Question: In below picture you can see the pop-up which appears on hover. I want that it always appears and on the other point too.

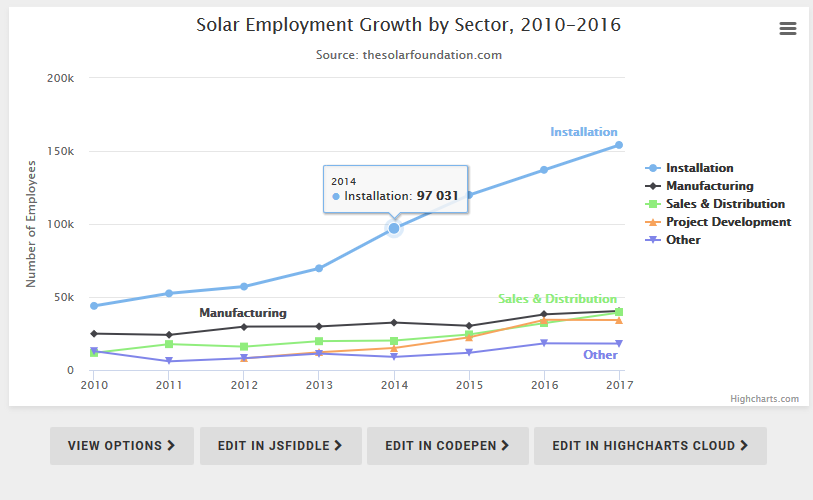
Answer: try this by 'plotoptions'
'''
plotOptions: {
series: {
dataLabels: {
enabled: true,
inside: false,
overflow: 'none',
crop: true,
shape: 'callout',
backgroundColor:'rgba(255,255,255,0.8)',
borderColor: 'rgba(0,0,255,0.8)',
color: 'rgba(0,0,0,0.75)',
borderWidth: .5,
borderRadius: 5,
y: -10,
style: {
fontFamily: 'Helvetica, sans-serif',
fontSize: '10px',
fontWeight: 'normal',
textShadow: 'none'
},
formatter: function() {
return '<strong>'+this.series.name+'</strong>'
+'<br/>Group: <strong>'+ this.x+'</strong>'
+'<br/>Value: <strong>'+ Highcharts.numberFormat(this.y,0)+'</strong>';
}
}
}
}
'''
check this below example
'''
Highcharts.chart('container', {
title: {
text: 'Solar Employment Growth by Sector, 2010-2016'
},
subtitle: {
text: 'Source: thesolarfoundation.com'
},
yAxis: {
title: {
text: 'Number of Employees'
}
},
legend: {
layout: 'vertical',
align: 'right',
verticalAlign: 'middle'
},
tooltip: {
enabled: false,
crosshairs: true
},
plotOptions: {
series: {
dataLabels: {
enabled: true,
inside: false,
overflow: 'none',
crop: true,
shape: 'callout',
backgroundColor:'rgba(255,255,255,0.8)',
borderColor: 'rgba(0,0,255,0.8)',
color: 'rgba(0,0,0,0.75)',
borderWidth: .5,
borderRadius: 5,
y: -10,
style: {
fontFamily: 'Helvetica, sans-serif',
fontSize: '10px',
fontWeight: 'normal',
textShadow: 'none'
},
formatter: function() {
return '<strong>'+this.series.name+'</strong>'
+'<br/>Group: <strong>'+ this.x+'</strong>'
+'<br/>Value: <strong>'+ Highcharts.numberFormat(this.y,0)+'</strong>';
}
}
}
},
series: [{
name: 'Installation',
data: [43934, 52503, 57177, 69658, 97031, 119931, 137133, 154175]
}],
responsive: {
rules: [{
condition: {
maxWidth: 500
},
chartOptions: {
legend: {
layout: 'horizontal',
align: 'center',
verticalAlign: 'bottom'
}
}
}]
}
});
'''
'''
#container {
min-width: 310px;
max-width: 800px;
height: 400px;
margin: 0 auto
}
'''
'''
<script src="https://cdnjs.cloudflare.com/ajax/libs/jquery/3.3.1/jquery.min.js"></script>
<script src="https://code.highcharts.com/highcharts.js"></script>
<script src="https://code.highcharts.com/modules/series-label.js"></script>
<script src="https://code.highcharts.com/modules/exporting.js"></script>
<script src="https://code.highcharts.com/modules/export-data.js"></script>
<div id="container"></div>
'''